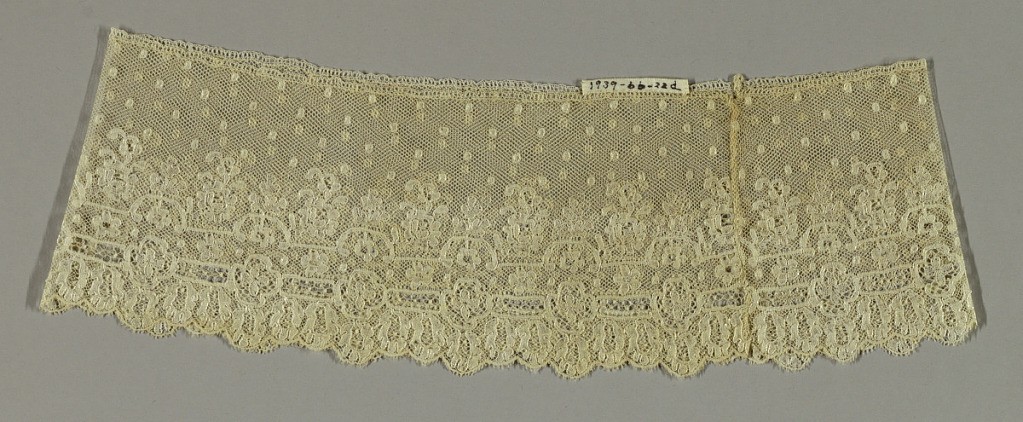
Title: Sleeve ruffle
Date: early 19th century
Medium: linen Technique: bobbin lace, Mechlin style
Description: Mechlin sleeve ruffle with the upper part showing floral sprays and leaf ornaments with little squares sprinkled over the field. The lower part has an openwork band with medallions and a scalloped border of pendant flowers.